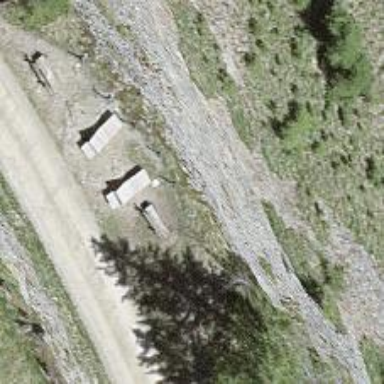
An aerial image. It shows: Bench.